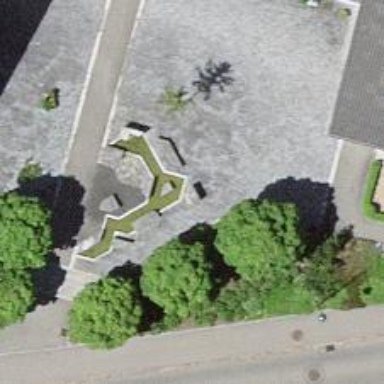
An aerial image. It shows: Bench.